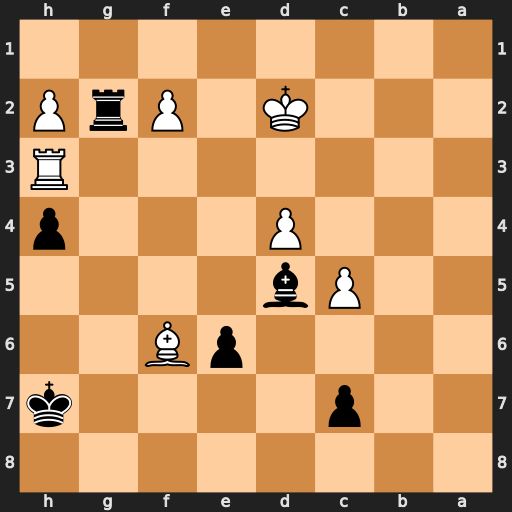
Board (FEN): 8/2p4k/4pB2/2Pb4/3P3p/7R/3K1PrP/8
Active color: b
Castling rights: -
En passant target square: -
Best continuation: Rxf2+ Ke1 Rxf6